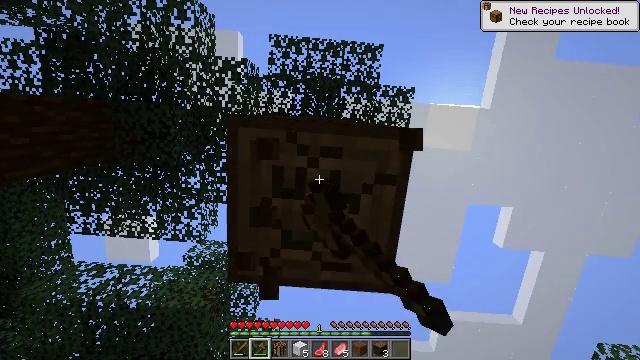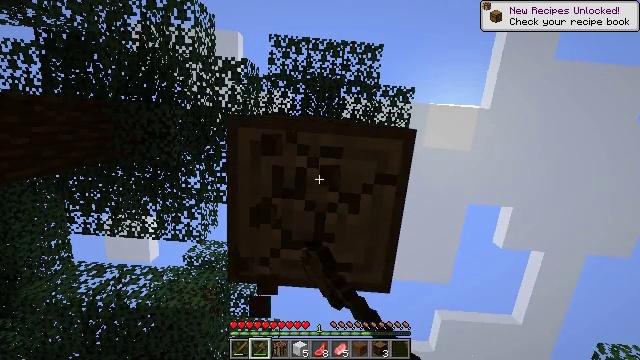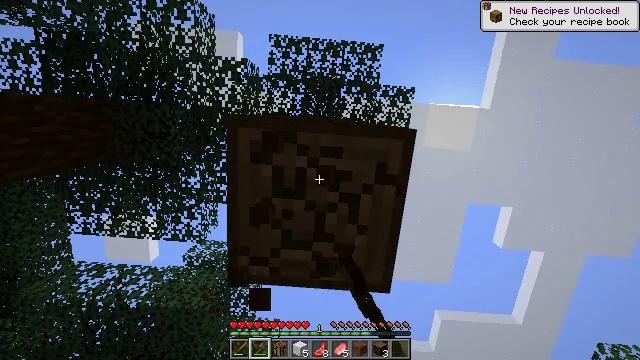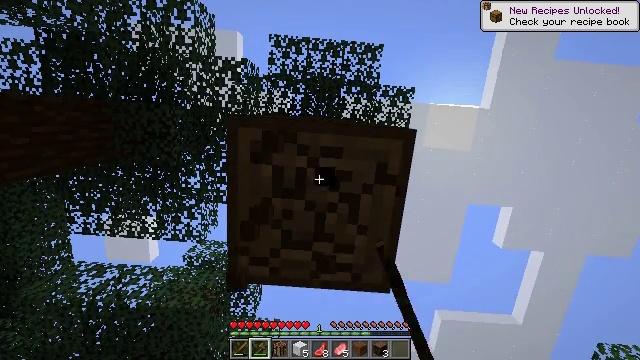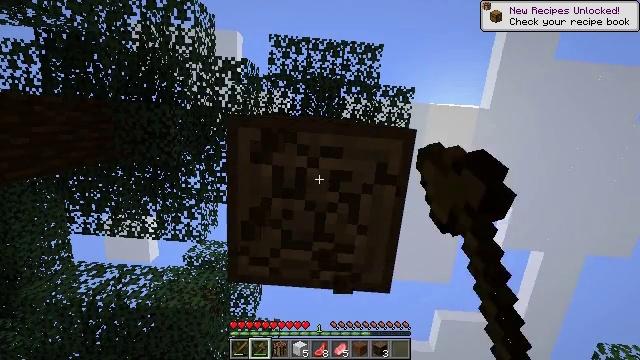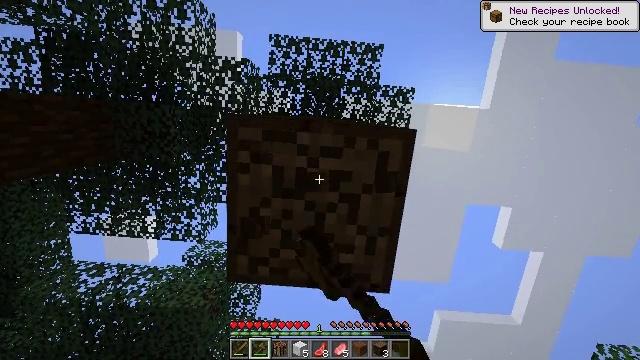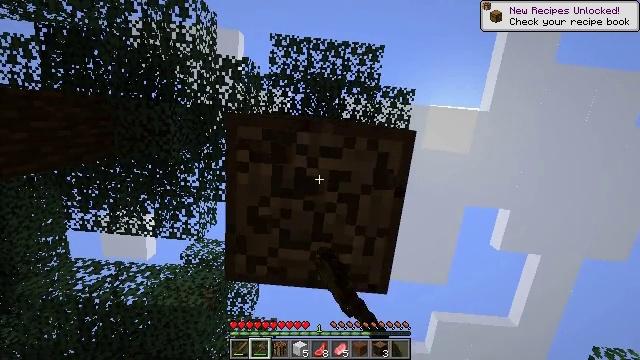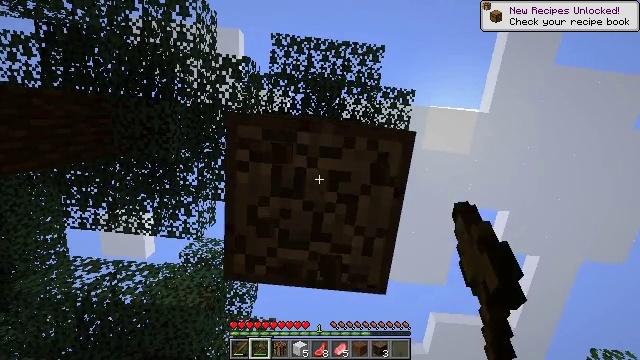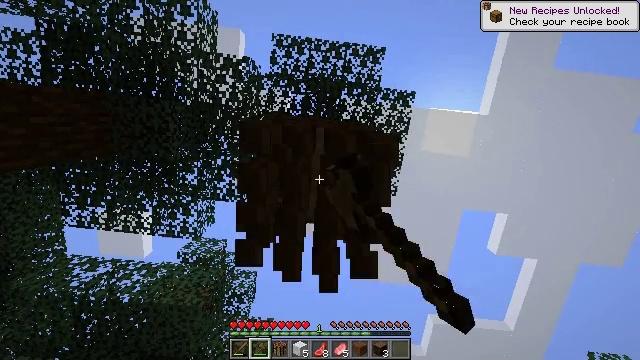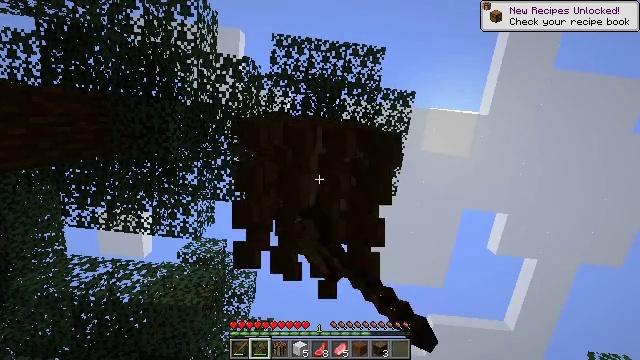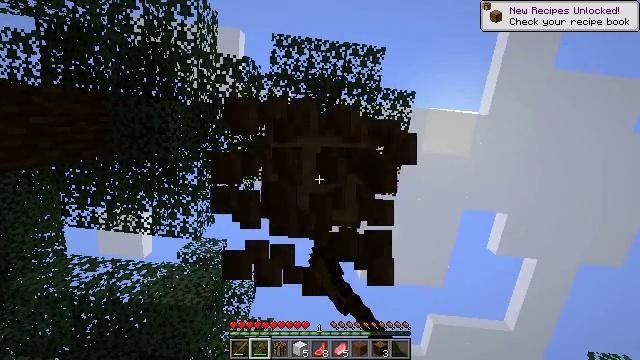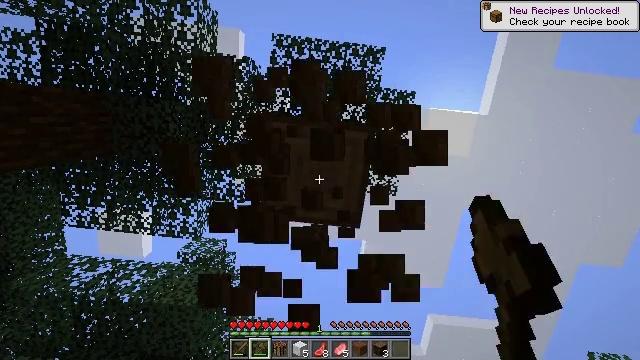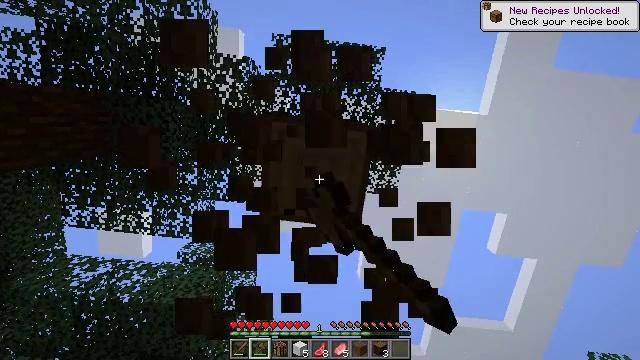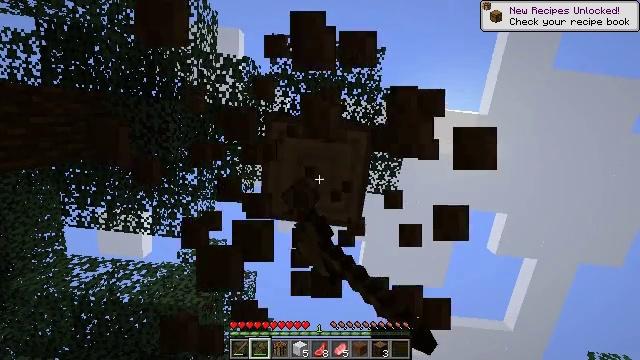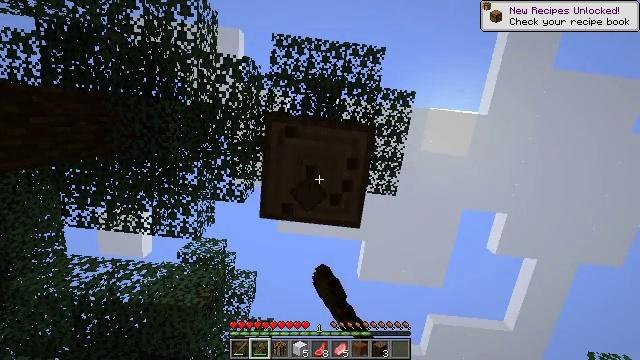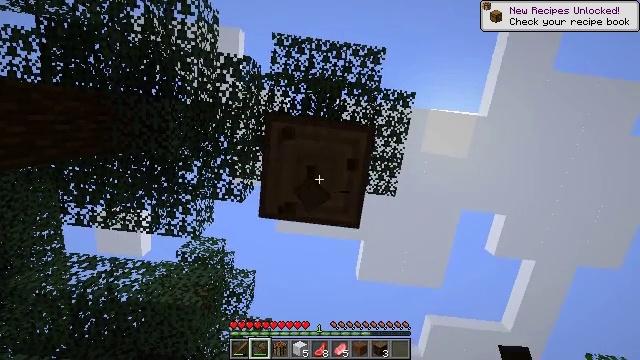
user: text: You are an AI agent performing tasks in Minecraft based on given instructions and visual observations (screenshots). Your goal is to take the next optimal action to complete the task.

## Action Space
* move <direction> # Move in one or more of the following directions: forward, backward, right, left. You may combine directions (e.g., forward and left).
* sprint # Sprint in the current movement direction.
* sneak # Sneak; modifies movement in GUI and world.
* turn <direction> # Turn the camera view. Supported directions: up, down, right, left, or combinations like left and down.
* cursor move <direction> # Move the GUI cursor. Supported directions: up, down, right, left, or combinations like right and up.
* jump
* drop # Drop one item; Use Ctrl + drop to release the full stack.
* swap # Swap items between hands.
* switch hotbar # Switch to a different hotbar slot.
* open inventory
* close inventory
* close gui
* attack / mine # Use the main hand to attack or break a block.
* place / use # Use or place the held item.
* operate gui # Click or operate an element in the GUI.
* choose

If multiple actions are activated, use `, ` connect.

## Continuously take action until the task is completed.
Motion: motion action
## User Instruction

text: Break the spruce log from the tree.
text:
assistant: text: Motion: attack / mine
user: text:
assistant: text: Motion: attack / mine
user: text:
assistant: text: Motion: attack / mine
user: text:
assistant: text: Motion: attack / mine
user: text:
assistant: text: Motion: attack / mine
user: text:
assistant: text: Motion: attack / mine
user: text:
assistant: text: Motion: attack / mine
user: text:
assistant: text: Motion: attack / mine
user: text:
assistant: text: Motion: attack / mine
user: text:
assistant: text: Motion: attack / mine
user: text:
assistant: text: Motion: attack / mine
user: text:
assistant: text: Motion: attack / mine
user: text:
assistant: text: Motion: attack / mine
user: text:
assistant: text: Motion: attack / mine
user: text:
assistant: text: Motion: attack / mine
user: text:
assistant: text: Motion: attack / mine
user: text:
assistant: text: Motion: attack / mine
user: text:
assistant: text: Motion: attack / mine
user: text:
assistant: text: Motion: attack / mine
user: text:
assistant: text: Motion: attack / mine
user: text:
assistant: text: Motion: attack / mine
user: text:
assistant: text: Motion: attack / mine
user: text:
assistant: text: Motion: attack / mine
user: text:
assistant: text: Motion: attack / mine
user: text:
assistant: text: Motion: attack / mine
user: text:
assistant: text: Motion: attack / mine
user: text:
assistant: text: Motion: attack / mine
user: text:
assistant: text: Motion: attack / mine
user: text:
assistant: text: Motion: attack / mine
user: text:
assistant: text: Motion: attack / mine